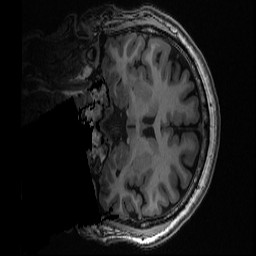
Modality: T1w
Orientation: coronal
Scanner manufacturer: ge
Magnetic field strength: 3 T
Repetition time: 0.008164 s
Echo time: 0.003184 s